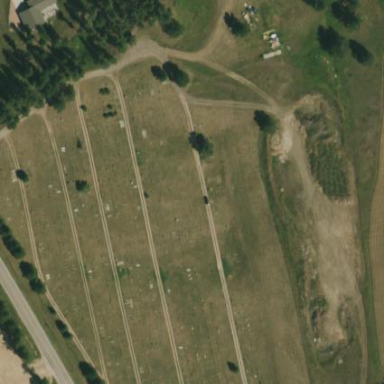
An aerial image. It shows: Cemetery.